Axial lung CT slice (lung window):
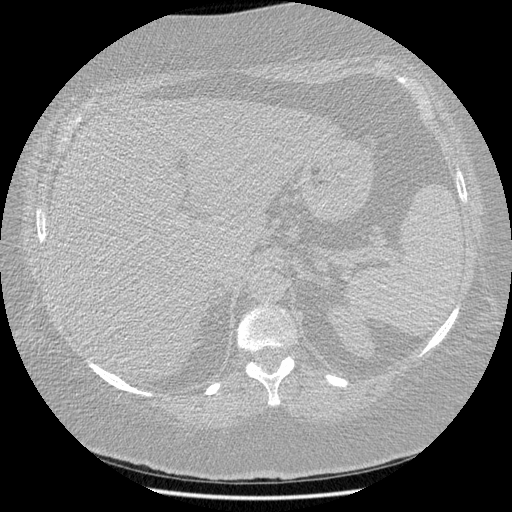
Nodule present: no